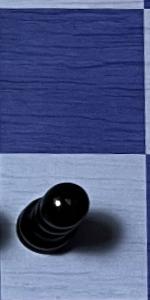
Label: Pawn_Black